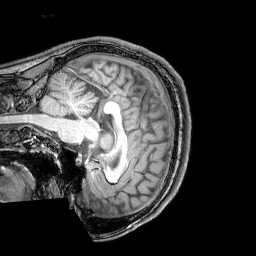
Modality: T1w
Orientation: sagittal
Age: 22
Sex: male
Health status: healthy
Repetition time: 0.081 s
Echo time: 0.037 s